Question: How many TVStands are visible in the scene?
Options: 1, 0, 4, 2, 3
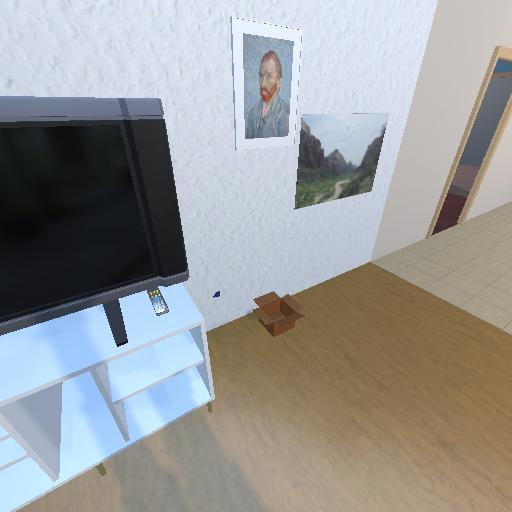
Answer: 1